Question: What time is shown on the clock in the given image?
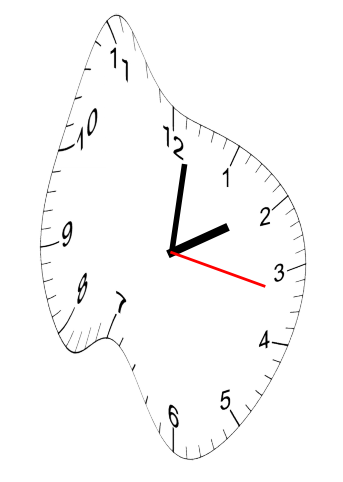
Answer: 02:01:17